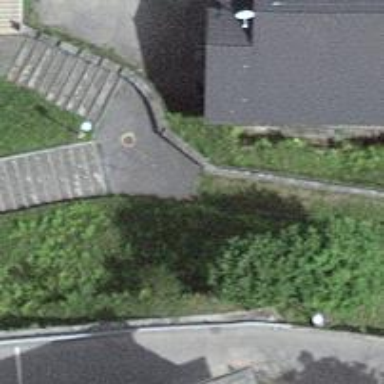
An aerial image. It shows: Set of steps on the road.